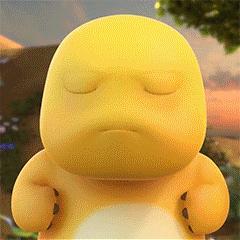
Label: nailong